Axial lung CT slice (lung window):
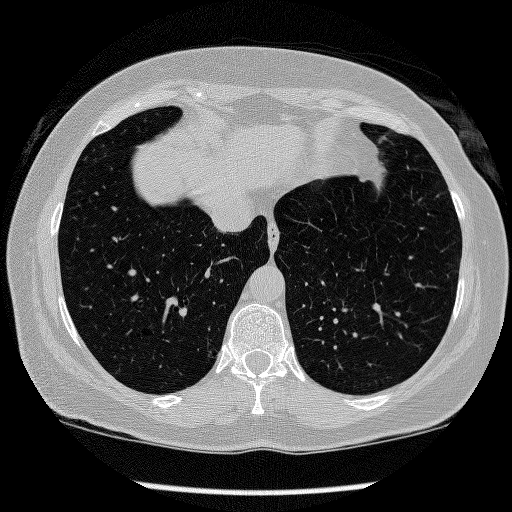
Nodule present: no